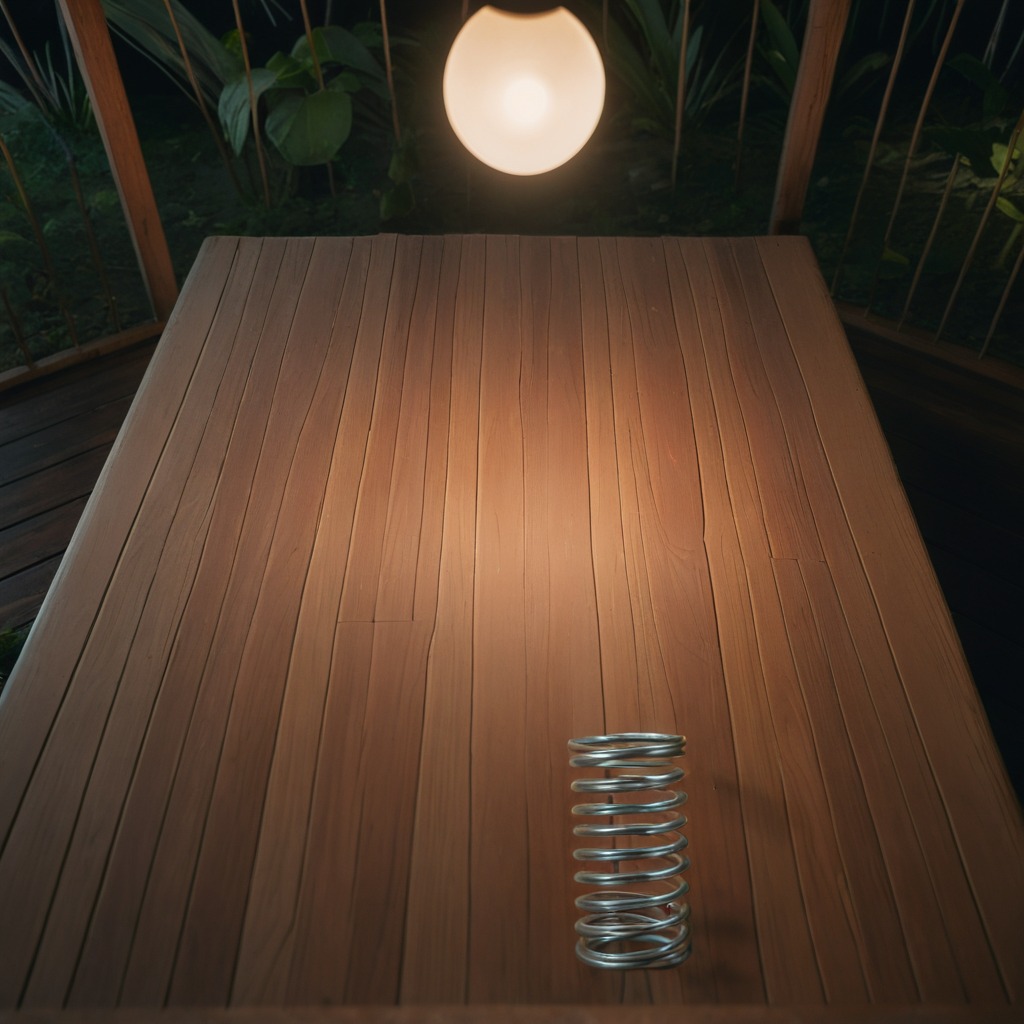
A coiled metal spring is lying on the wooden table.